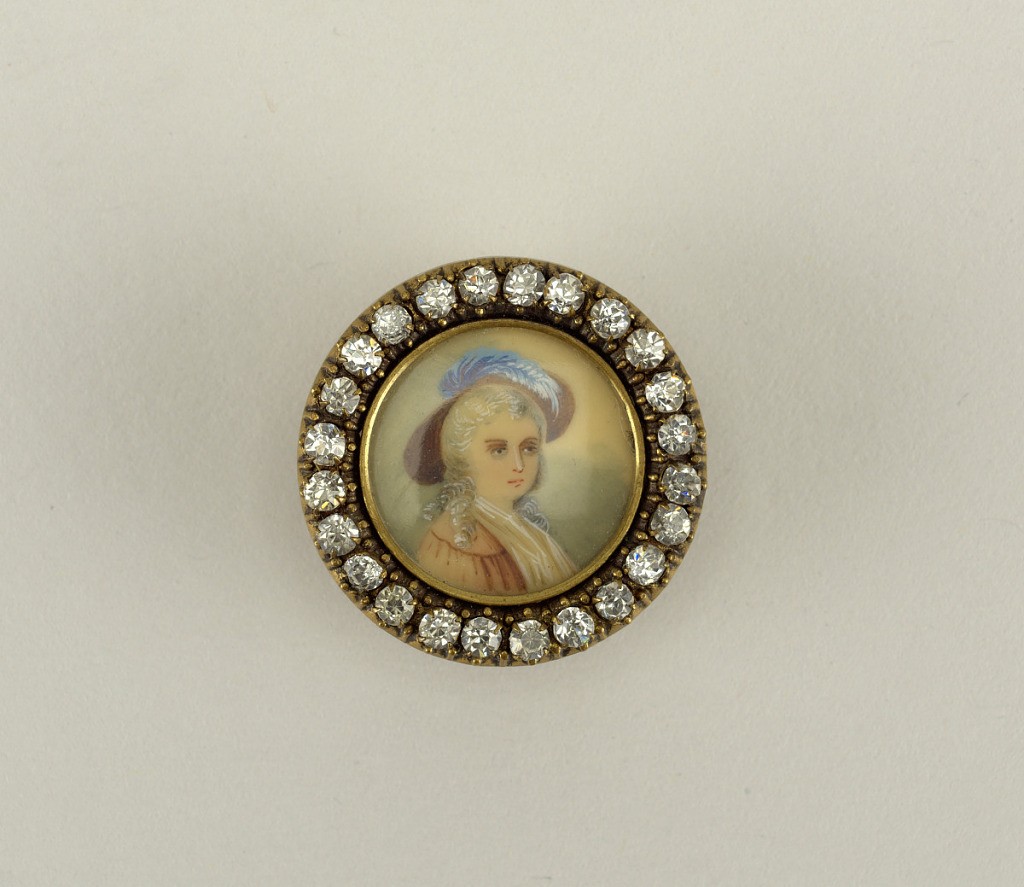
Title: Button
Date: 18th–19th century
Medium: Painted paper, metal, glass
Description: Component -a is on card 68.  Two buttons with a portrait of a lady.